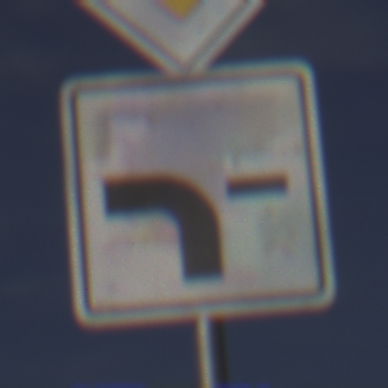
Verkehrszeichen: VerlaufVorfahrtsstrasse6
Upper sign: Vorfahrtsstrasse
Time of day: MorningAfternoon
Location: Outdoor (RoadRail)
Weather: PartlyCloudy
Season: NotSpecified
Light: Natural